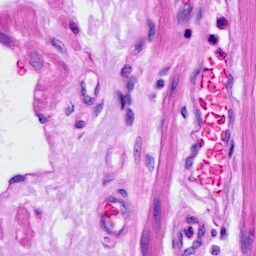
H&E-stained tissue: Ovarian